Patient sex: M
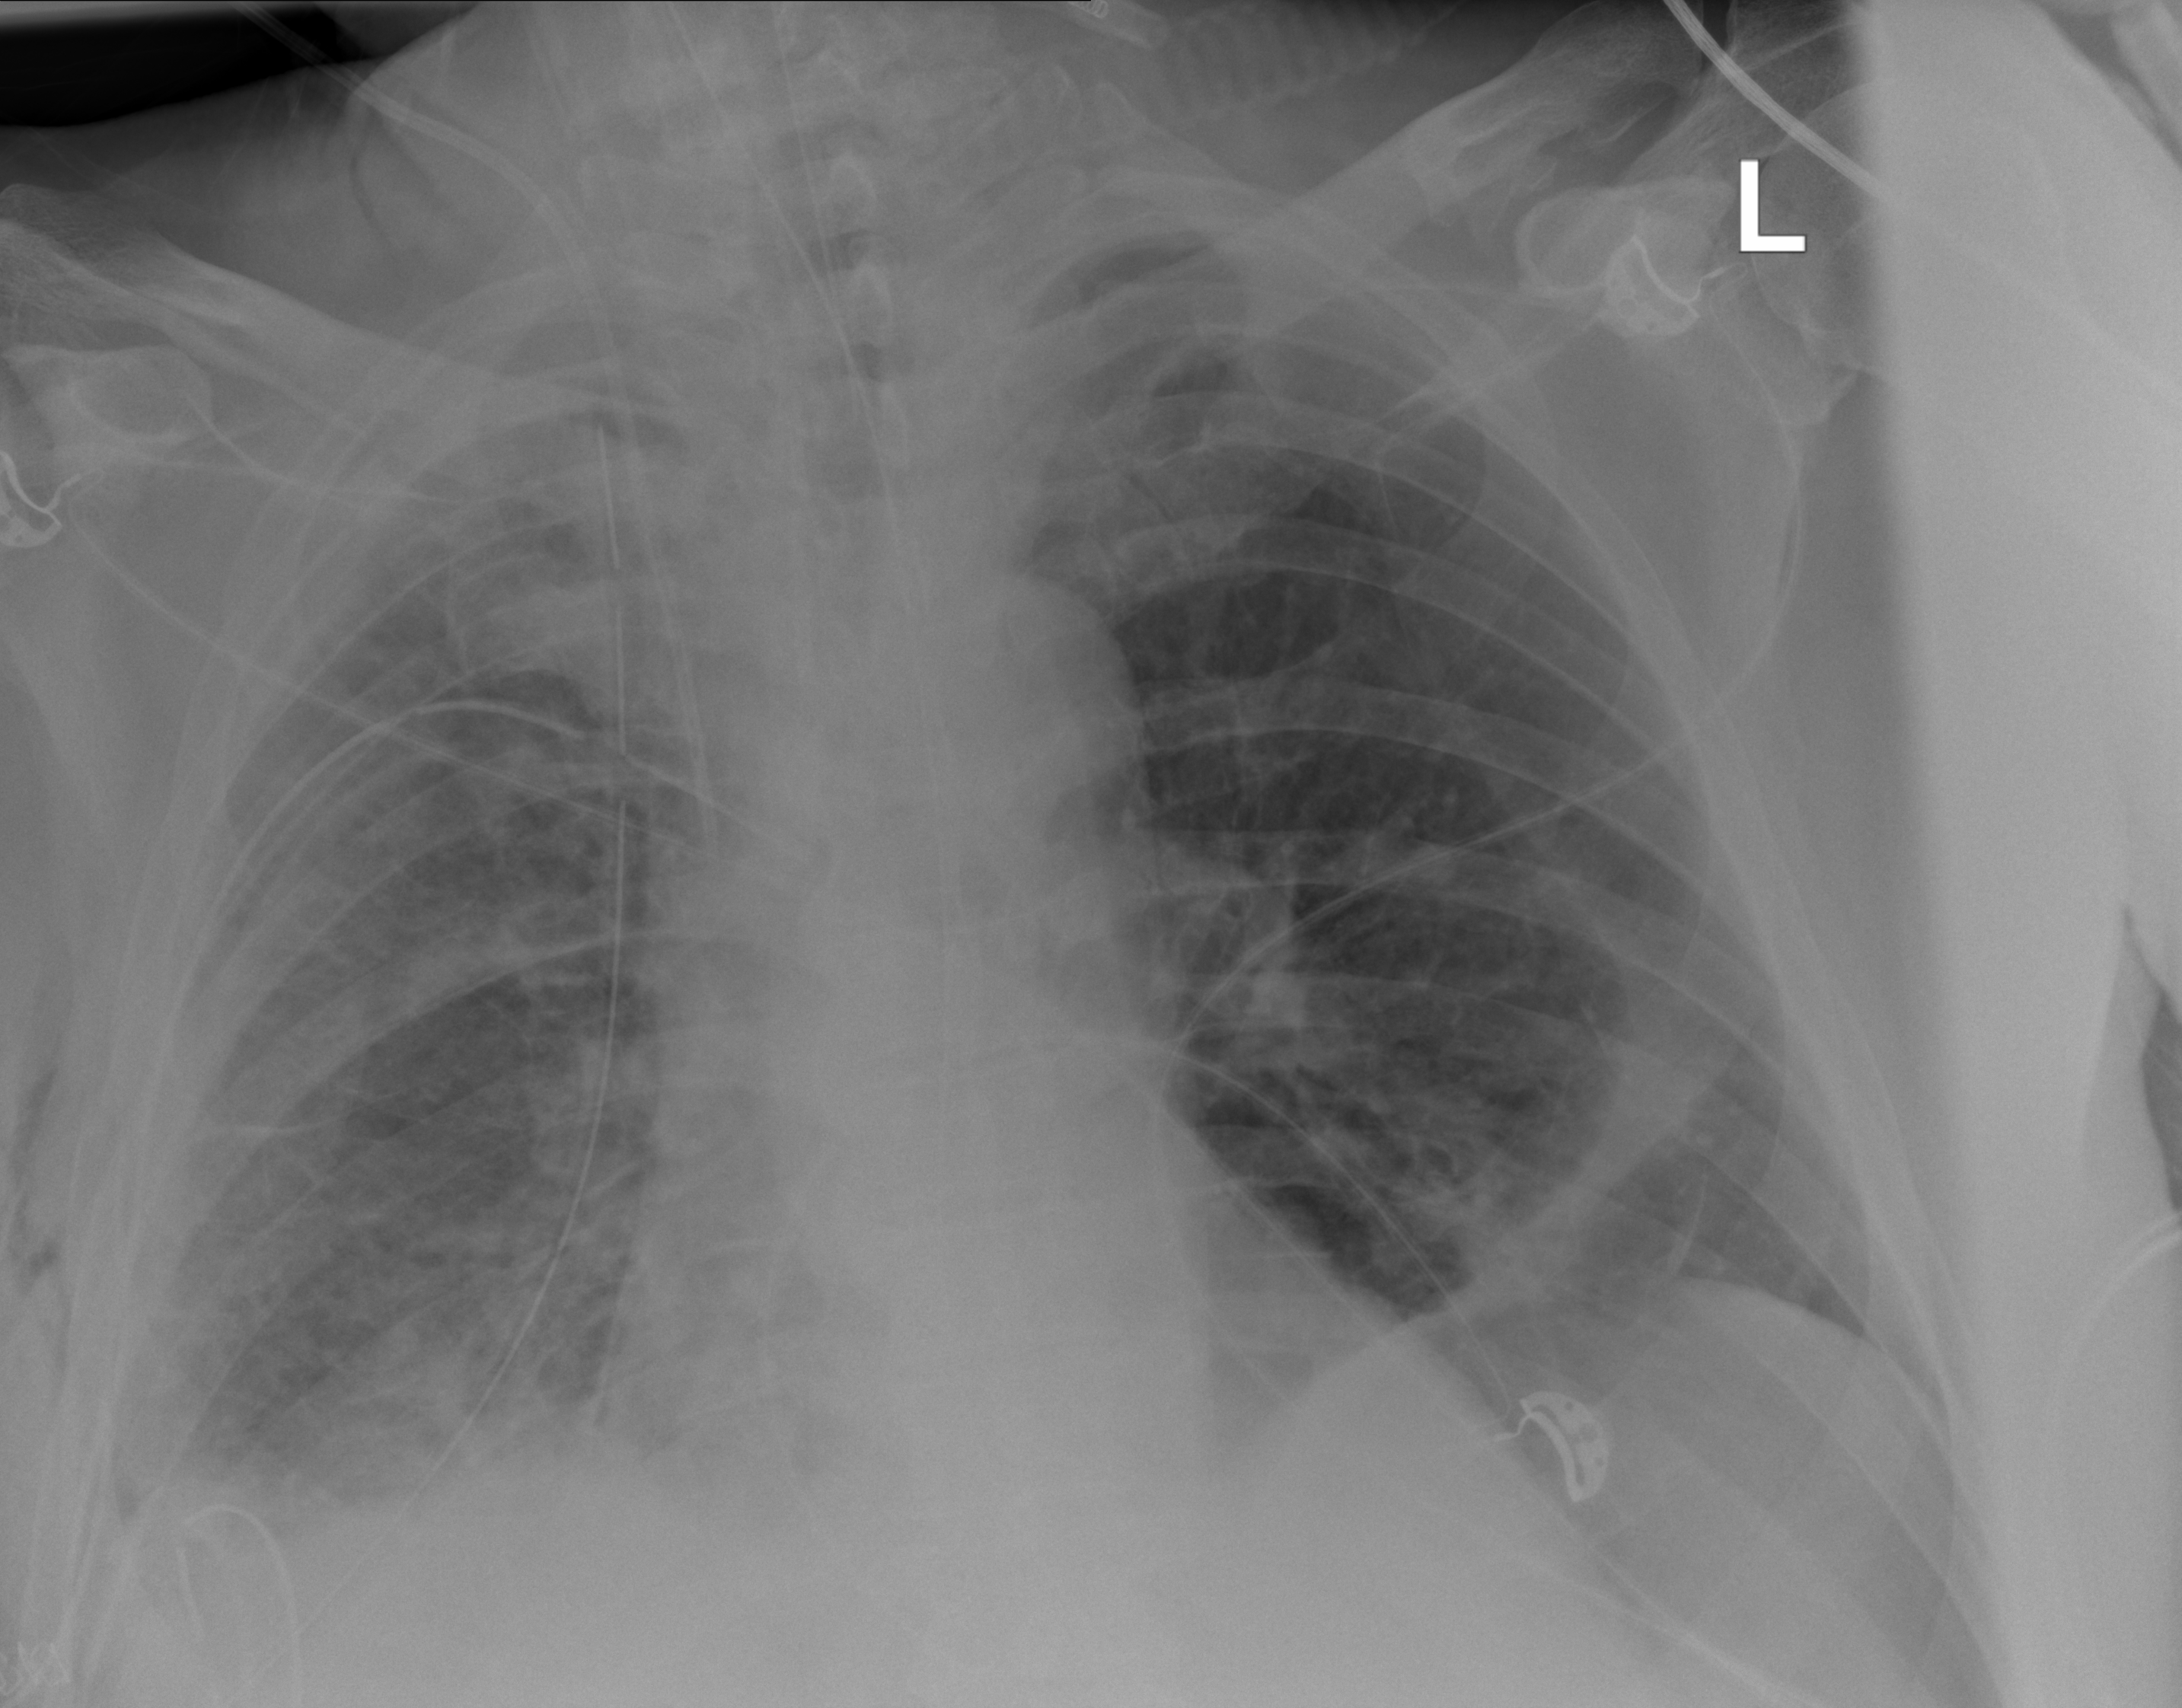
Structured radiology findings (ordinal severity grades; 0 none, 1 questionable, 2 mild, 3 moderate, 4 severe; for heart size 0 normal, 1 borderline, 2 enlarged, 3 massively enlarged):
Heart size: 0
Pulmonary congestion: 0
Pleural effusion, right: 2
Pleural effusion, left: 1
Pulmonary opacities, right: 2
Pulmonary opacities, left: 0
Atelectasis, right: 2
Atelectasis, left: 2